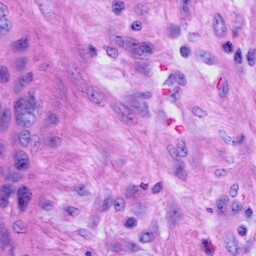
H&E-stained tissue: Cervix